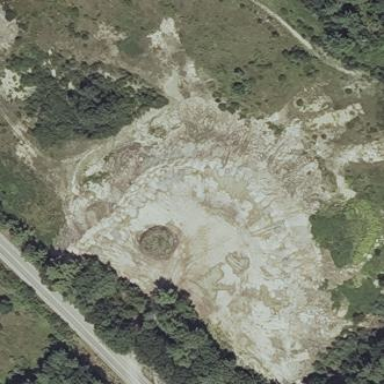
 specifically quarry. The gravel pit has mostly been filled in and there doesn't seem to be any active work going on."